Interaction volume radius: 5 \u00c5
Interaction volume height: 10 \u00c5
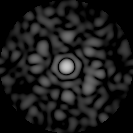
Disorder parameter: 0.8234